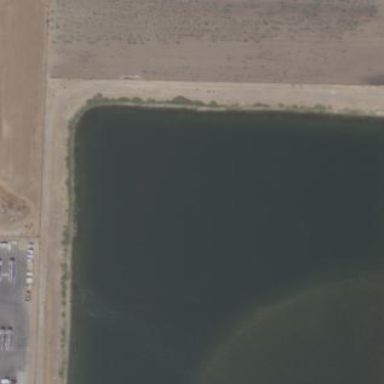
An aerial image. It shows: Reservoir of water.